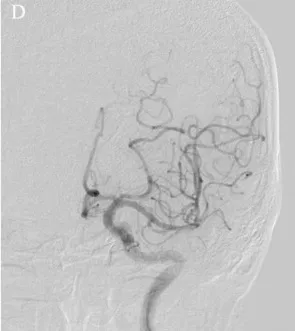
After endovascular treatment.
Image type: radiology (ct)